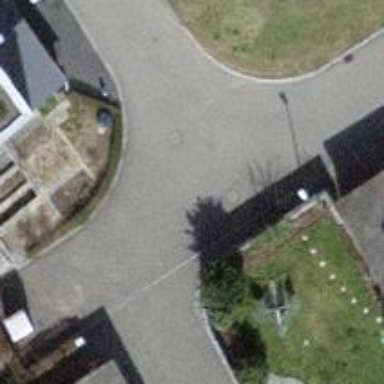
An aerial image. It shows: Smoothly paved residential road.